Question: I have overwritten the jQuery Dialog close button using css to look like this:

It is working fine except now when I hover over the close button parts of it are being overwritten by the resize options causing the close buttons to misbehave. Is there a way I can dsiable the resize options in the jQuery dialog for only the top left corner?
Looking around it seems you can only turn them all on or off.
Any help will be appreciated.
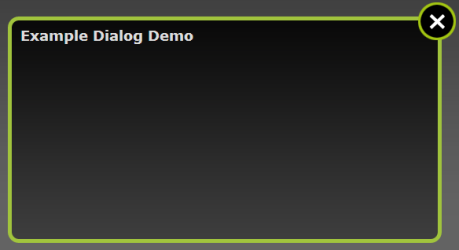
Answer: Increased the z-index of the close button as this is set 93 by jquery-ui, this has solved my issue (except for IE7, which I'm not bothered about anyway)